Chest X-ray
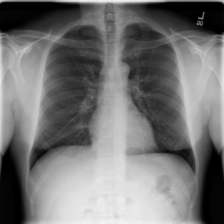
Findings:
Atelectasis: negative
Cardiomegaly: negative
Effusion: negative
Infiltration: negative
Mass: negative
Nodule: negative
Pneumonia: negative
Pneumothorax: negative
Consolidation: negative
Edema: negative
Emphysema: negative
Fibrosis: negative
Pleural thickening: negative
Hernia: negative